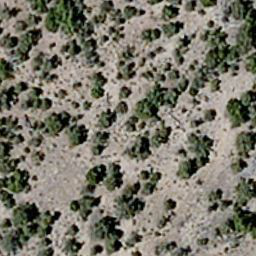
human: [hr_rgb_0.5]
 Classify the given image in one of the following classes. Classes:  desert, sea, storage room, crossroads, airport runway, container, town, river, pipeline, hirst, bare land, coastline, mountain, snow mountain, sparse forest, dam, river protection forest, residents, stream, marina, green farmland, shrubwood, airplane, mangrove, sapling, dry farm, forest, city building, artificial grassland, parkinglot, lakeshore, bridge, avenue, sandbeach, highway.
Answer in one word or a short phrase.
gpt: sparse forest